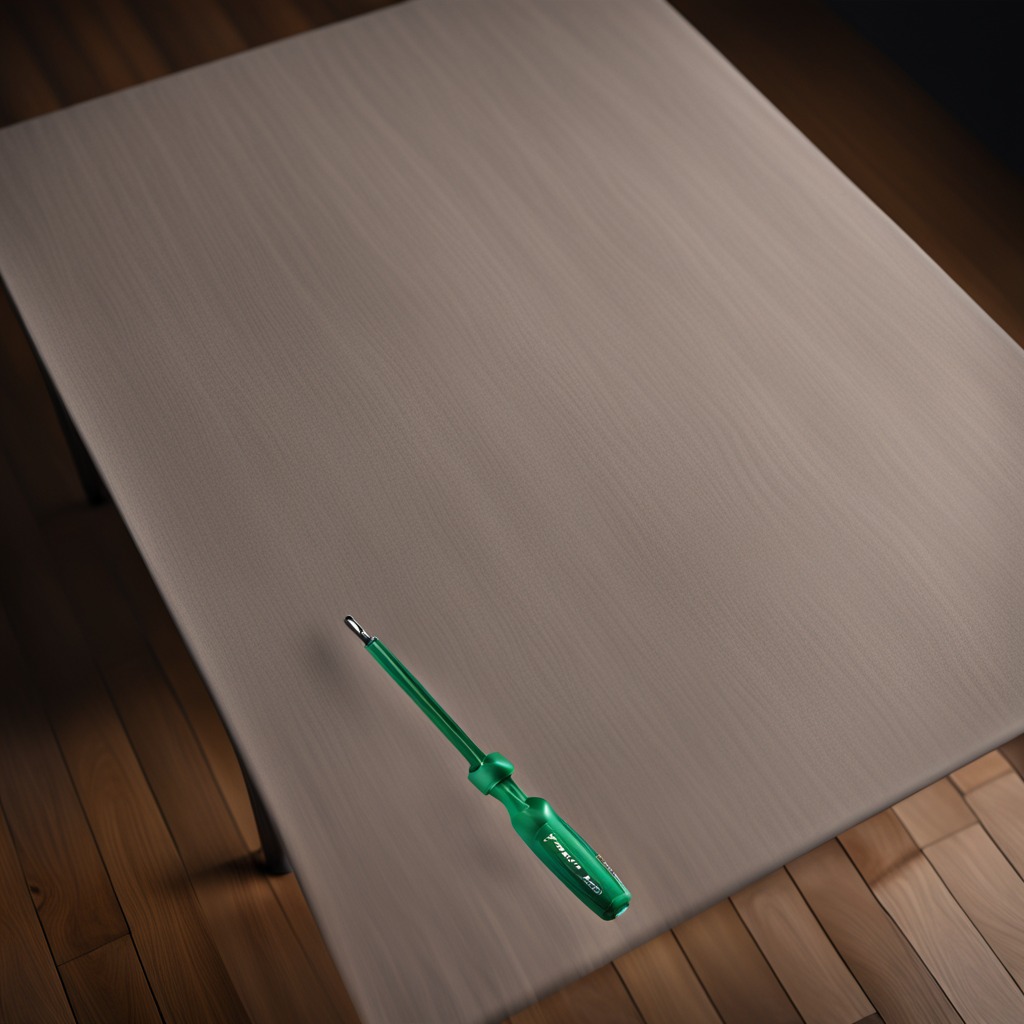
A screwdriver lies on the wooden table.